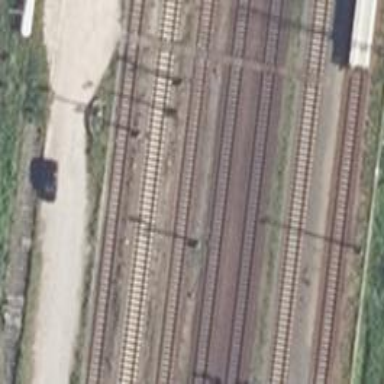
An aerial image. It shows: Railway signal.